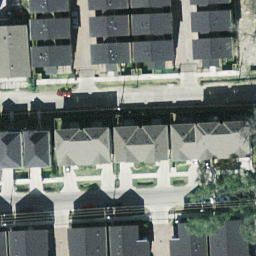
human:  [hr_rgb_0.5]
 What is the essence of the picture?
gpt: dense residential